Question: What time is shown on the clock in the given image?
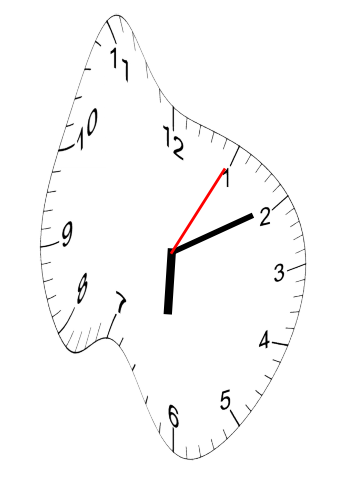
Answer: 06:10:05